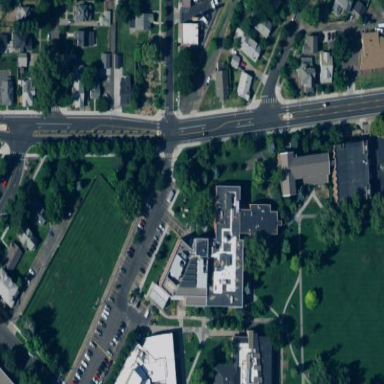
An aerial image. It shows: College building.